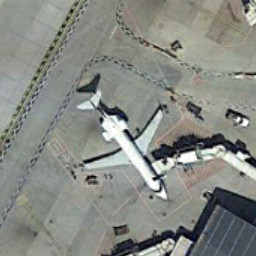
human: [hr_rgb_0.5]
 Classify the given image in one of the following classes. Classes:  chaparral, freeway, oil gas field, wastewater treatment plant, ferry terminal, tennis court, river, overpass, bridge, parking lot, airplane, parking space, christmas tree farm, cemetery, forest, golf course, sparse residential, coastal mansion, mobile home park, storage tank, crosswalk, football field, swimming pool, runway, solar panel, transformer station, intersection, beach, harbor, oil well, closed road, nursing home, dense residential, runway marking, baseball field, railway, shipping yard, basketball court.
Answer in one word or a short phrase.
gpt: airplane